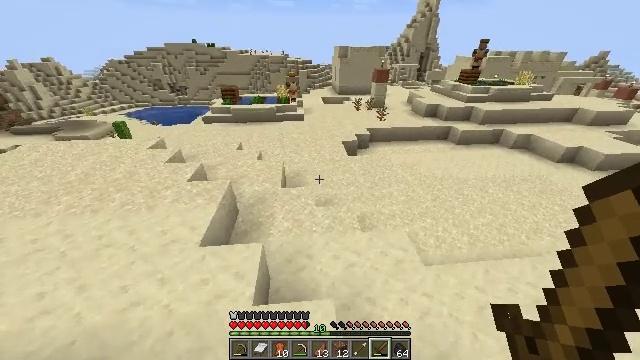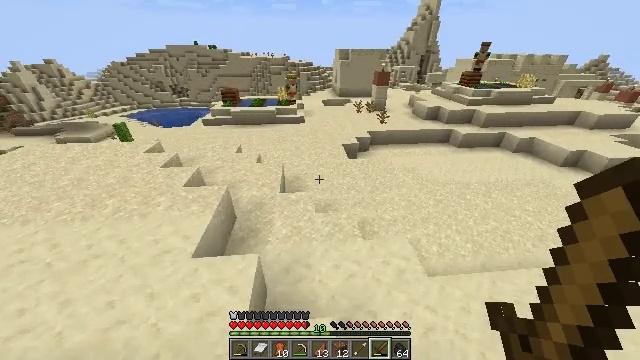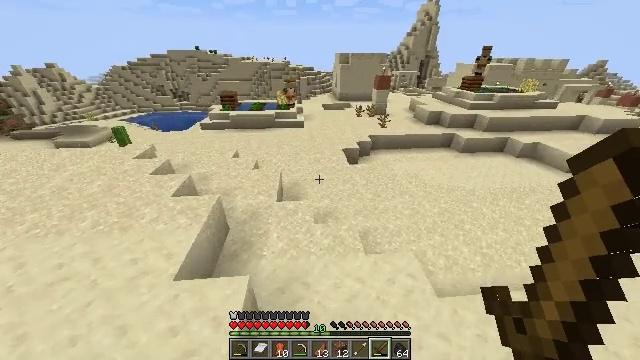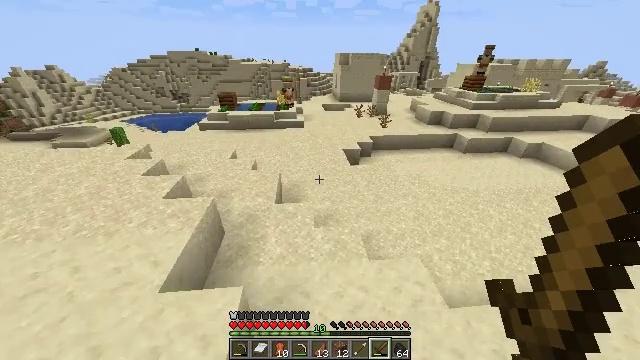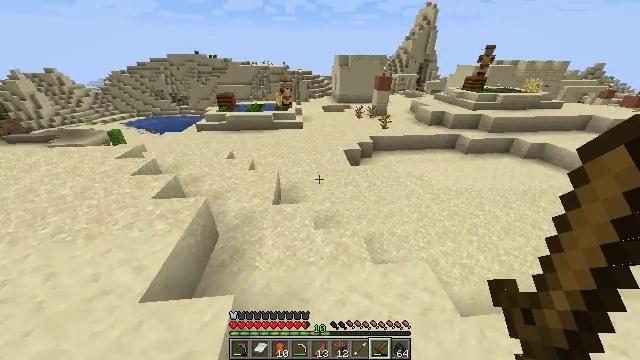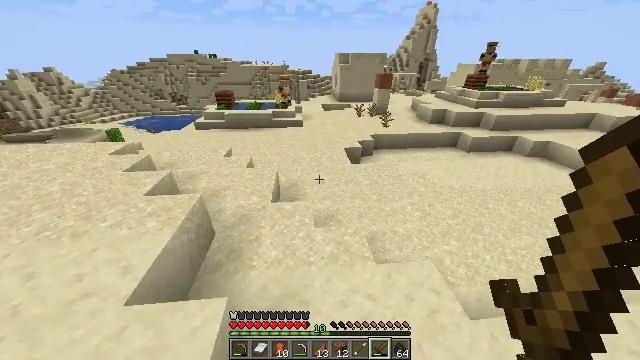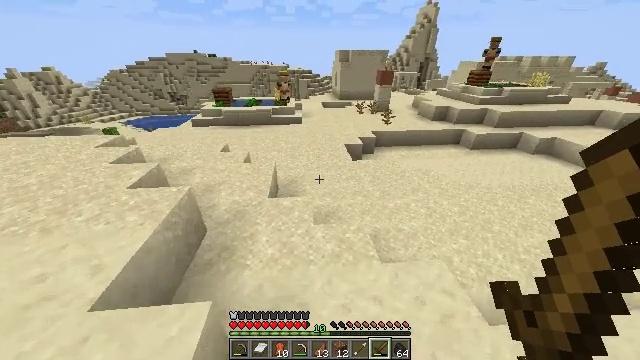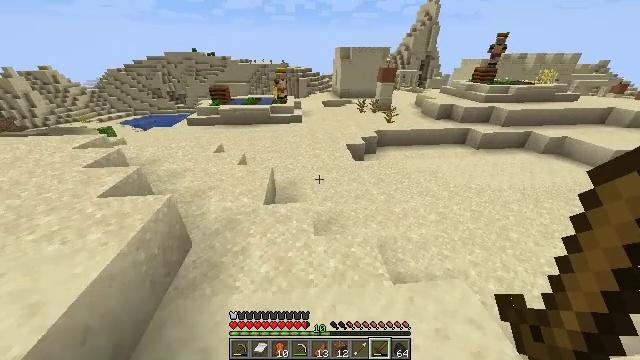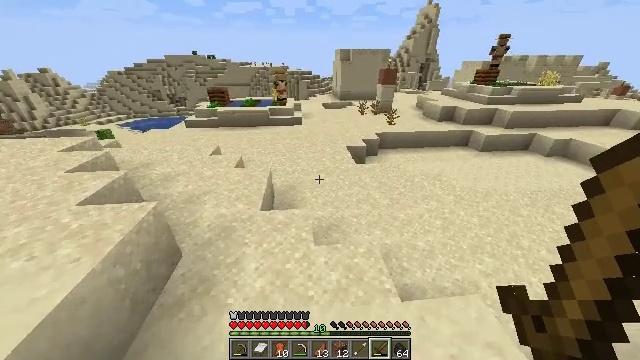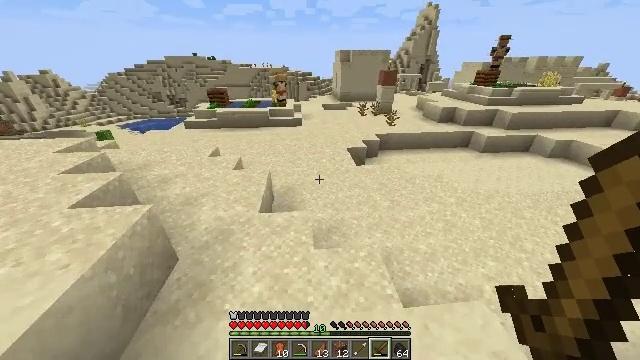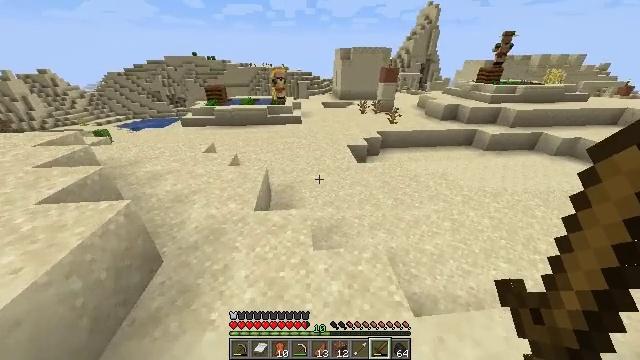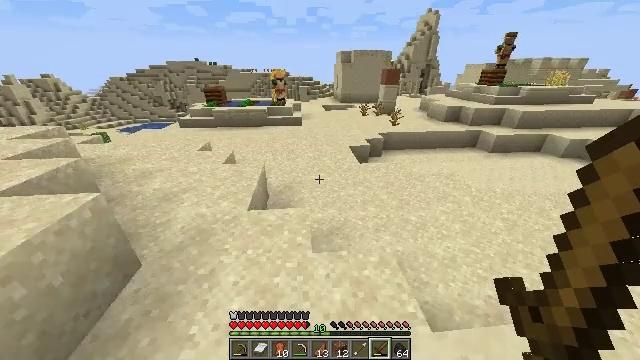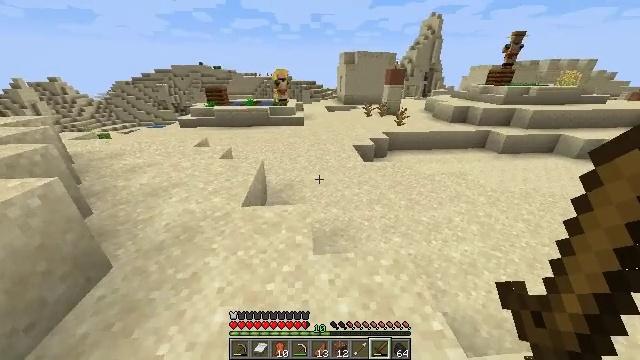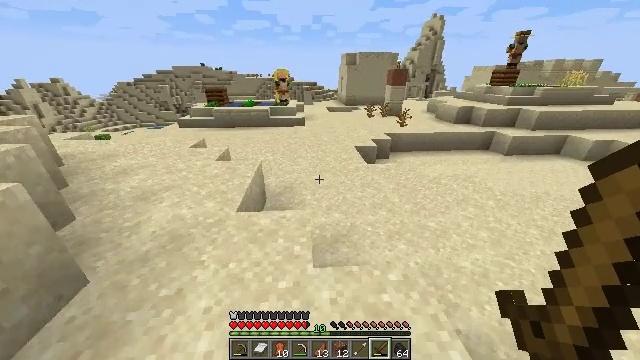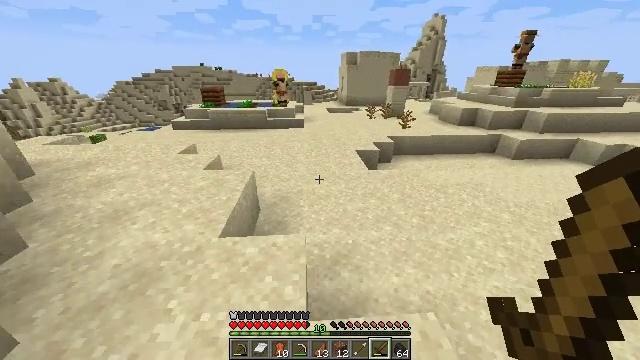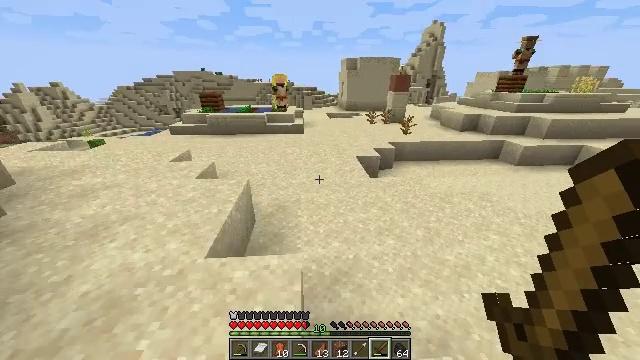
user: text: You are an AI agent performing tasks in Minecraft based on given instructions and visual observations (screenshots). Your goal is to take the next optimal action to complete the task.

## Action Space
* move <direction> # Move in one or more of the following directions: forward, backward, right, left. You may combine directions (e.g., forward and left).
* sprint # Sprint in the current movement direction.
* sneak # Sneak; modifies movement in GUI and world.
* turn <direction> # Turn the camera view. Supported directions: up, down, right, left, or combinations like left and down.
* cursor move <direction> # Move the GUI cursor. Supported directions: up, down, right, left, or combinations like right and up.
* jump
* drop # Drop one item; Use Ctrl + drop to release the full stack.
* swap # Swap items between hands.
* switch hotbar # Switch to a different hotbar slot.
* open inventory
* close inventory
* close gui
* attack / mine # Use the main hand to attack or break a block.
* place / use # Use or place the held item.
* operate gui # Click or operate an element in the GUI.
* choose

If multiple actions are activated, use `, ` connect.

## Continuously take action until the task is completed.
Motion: motion action
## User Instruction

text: Collect the cactus block.
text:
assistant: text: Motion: move forward, sprint
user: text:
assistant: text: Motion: move forward, sprint
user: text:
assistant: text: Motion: move forward, sprint
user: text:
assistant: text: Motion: move forward
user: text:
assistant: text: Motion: move forward
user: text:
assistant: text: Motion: move forward
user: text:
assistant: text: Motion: move forward
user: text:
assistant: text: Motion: move forward, sprint
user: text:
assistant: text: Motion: move forward, sprint
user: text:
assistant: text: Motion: move forward, sprint
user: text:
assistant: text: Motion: move forward, turn up
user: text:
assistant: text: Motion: move forward, turn up
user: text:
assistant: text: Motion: move forward
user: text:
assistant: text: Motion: move forward, sprint
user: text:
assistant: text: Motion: move forward, sprint, turn up
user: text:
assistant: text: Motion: move forward, sprint, turn up
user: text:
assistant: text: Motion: move forward, sprint, turn up
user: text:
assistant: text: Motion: move forward, turn up
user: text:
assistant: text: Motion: move forward, turn left and up
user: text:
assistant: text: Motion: move forward, turn left and up
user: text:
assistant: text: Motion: move forward, sprint, turn left and up
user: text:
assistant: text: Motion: move forward, sprint, turn left and up
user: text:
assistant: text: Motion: move forward, sprint, turn left and up
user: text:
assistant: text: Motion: move forward, turn left and up
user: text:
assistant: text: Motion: move forward, turn left
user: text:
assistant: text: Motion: move forward and move right, turn left
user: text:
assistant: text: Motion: move forward and move right, turn left
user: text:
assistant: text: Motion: move forward and move right, turn left
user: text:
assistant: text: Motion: move forward and move right, turn left
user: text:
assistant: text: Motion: move forward and move right, turn left